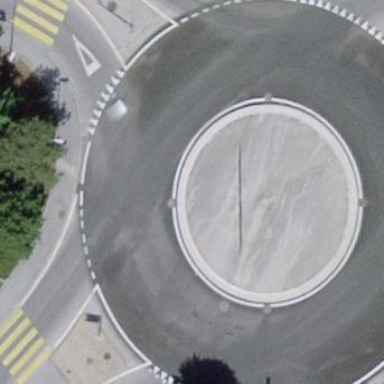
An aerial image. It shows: Secondary road with asphalt surface leading to roundabout.